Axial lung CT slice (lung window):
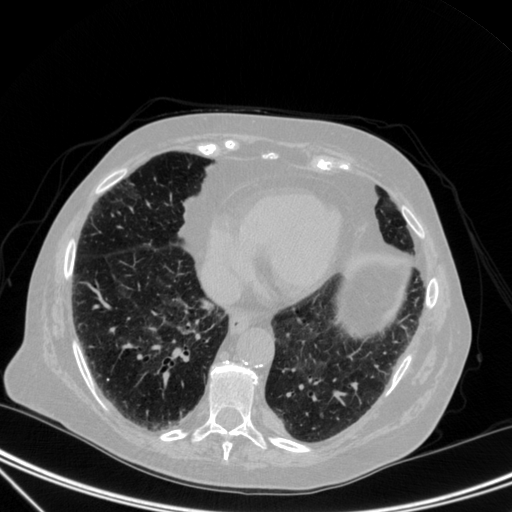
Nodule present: no